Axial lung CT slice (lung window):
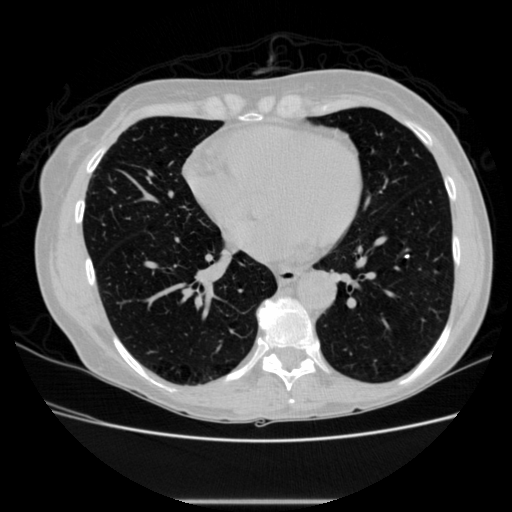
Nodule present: no